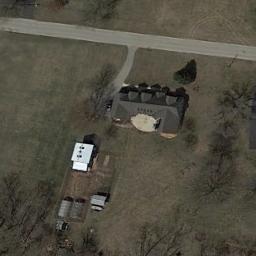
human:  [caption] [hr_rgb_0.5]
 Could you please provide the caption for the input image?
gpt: The sparse residential is on the bare land next to some trees and a road .

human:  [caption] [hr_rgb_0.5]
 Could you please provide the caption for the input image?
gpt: There are several buildings of different shapes in the sparse residential .

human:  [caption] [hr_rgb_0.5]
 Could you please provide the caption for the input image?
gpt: There are blocks of residential areas between the jungles .

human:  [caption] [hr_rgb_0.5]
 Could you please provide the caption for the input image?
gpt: There are several houses of different sizes in sparse residential areas surrounded by open spaces .

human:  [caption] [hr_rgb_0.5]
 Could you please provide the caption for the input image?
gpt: A sparse residential area with some withered trees and a black building .